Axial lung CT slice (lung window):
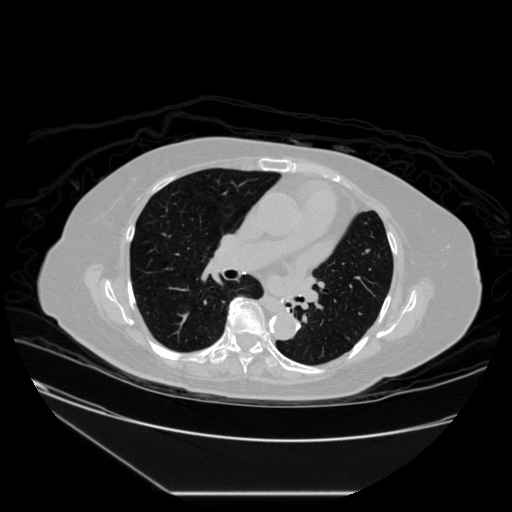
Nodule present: no